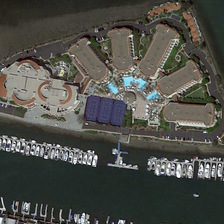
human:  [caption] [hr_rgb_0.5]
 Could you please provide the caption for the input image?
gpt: some buildings with swimming pools and tennis courts are near a port .

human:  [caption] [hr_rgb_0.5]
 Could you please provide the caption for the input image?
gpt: some buildings with swimming pools and tennis courts are near a port .

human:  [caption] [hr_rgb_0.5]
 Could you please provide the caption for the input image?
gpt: some buildings with swimming pools and tennis courts are near a port .

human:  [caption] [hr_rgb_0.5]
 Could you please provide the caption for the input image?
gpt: some buildings with swimming pools and tennis courts are near a port .

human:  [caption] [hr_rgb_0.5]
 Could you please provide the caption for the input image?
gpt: some buildings with swimming pools and tennis courts are near a port .